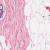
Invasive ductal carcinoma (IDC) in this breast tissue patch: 0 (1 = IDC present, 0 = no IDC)